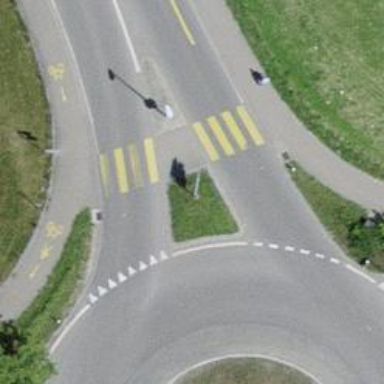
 with lane for cyclists on the left and cycle track on the right."